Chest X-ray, AP view. Patient: 48 years old, sex M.
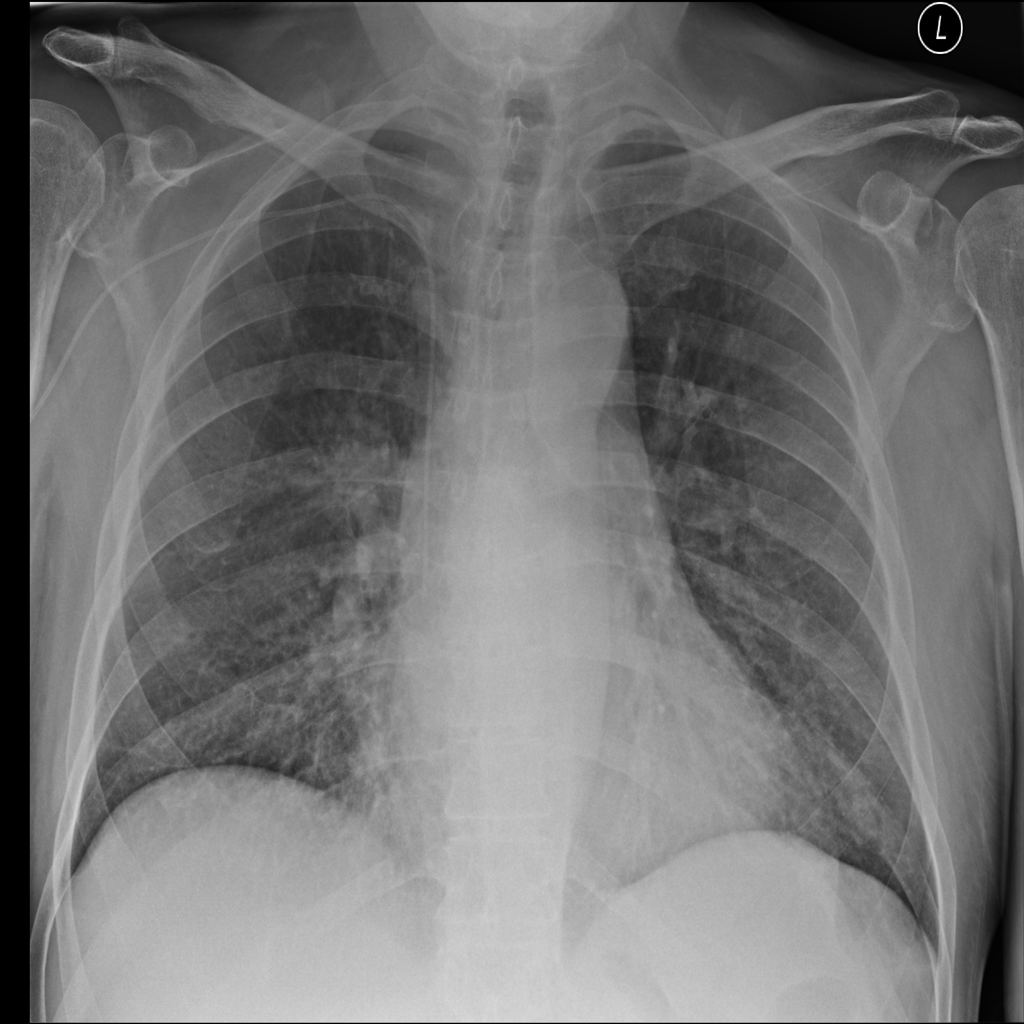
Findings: Pneumothorax